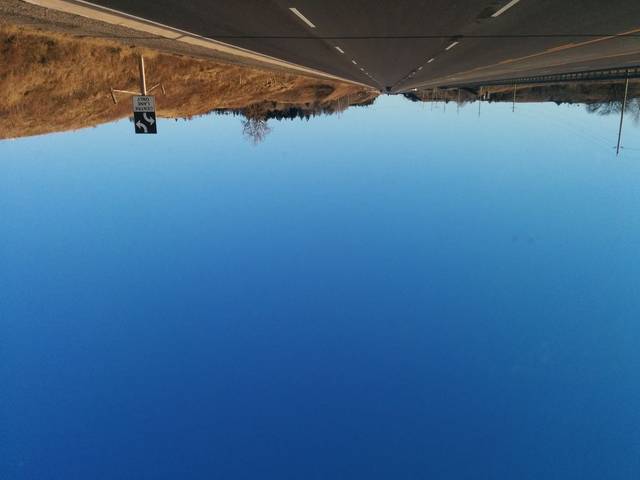
Region: Canada
Coordinates: 43.837, -79.964